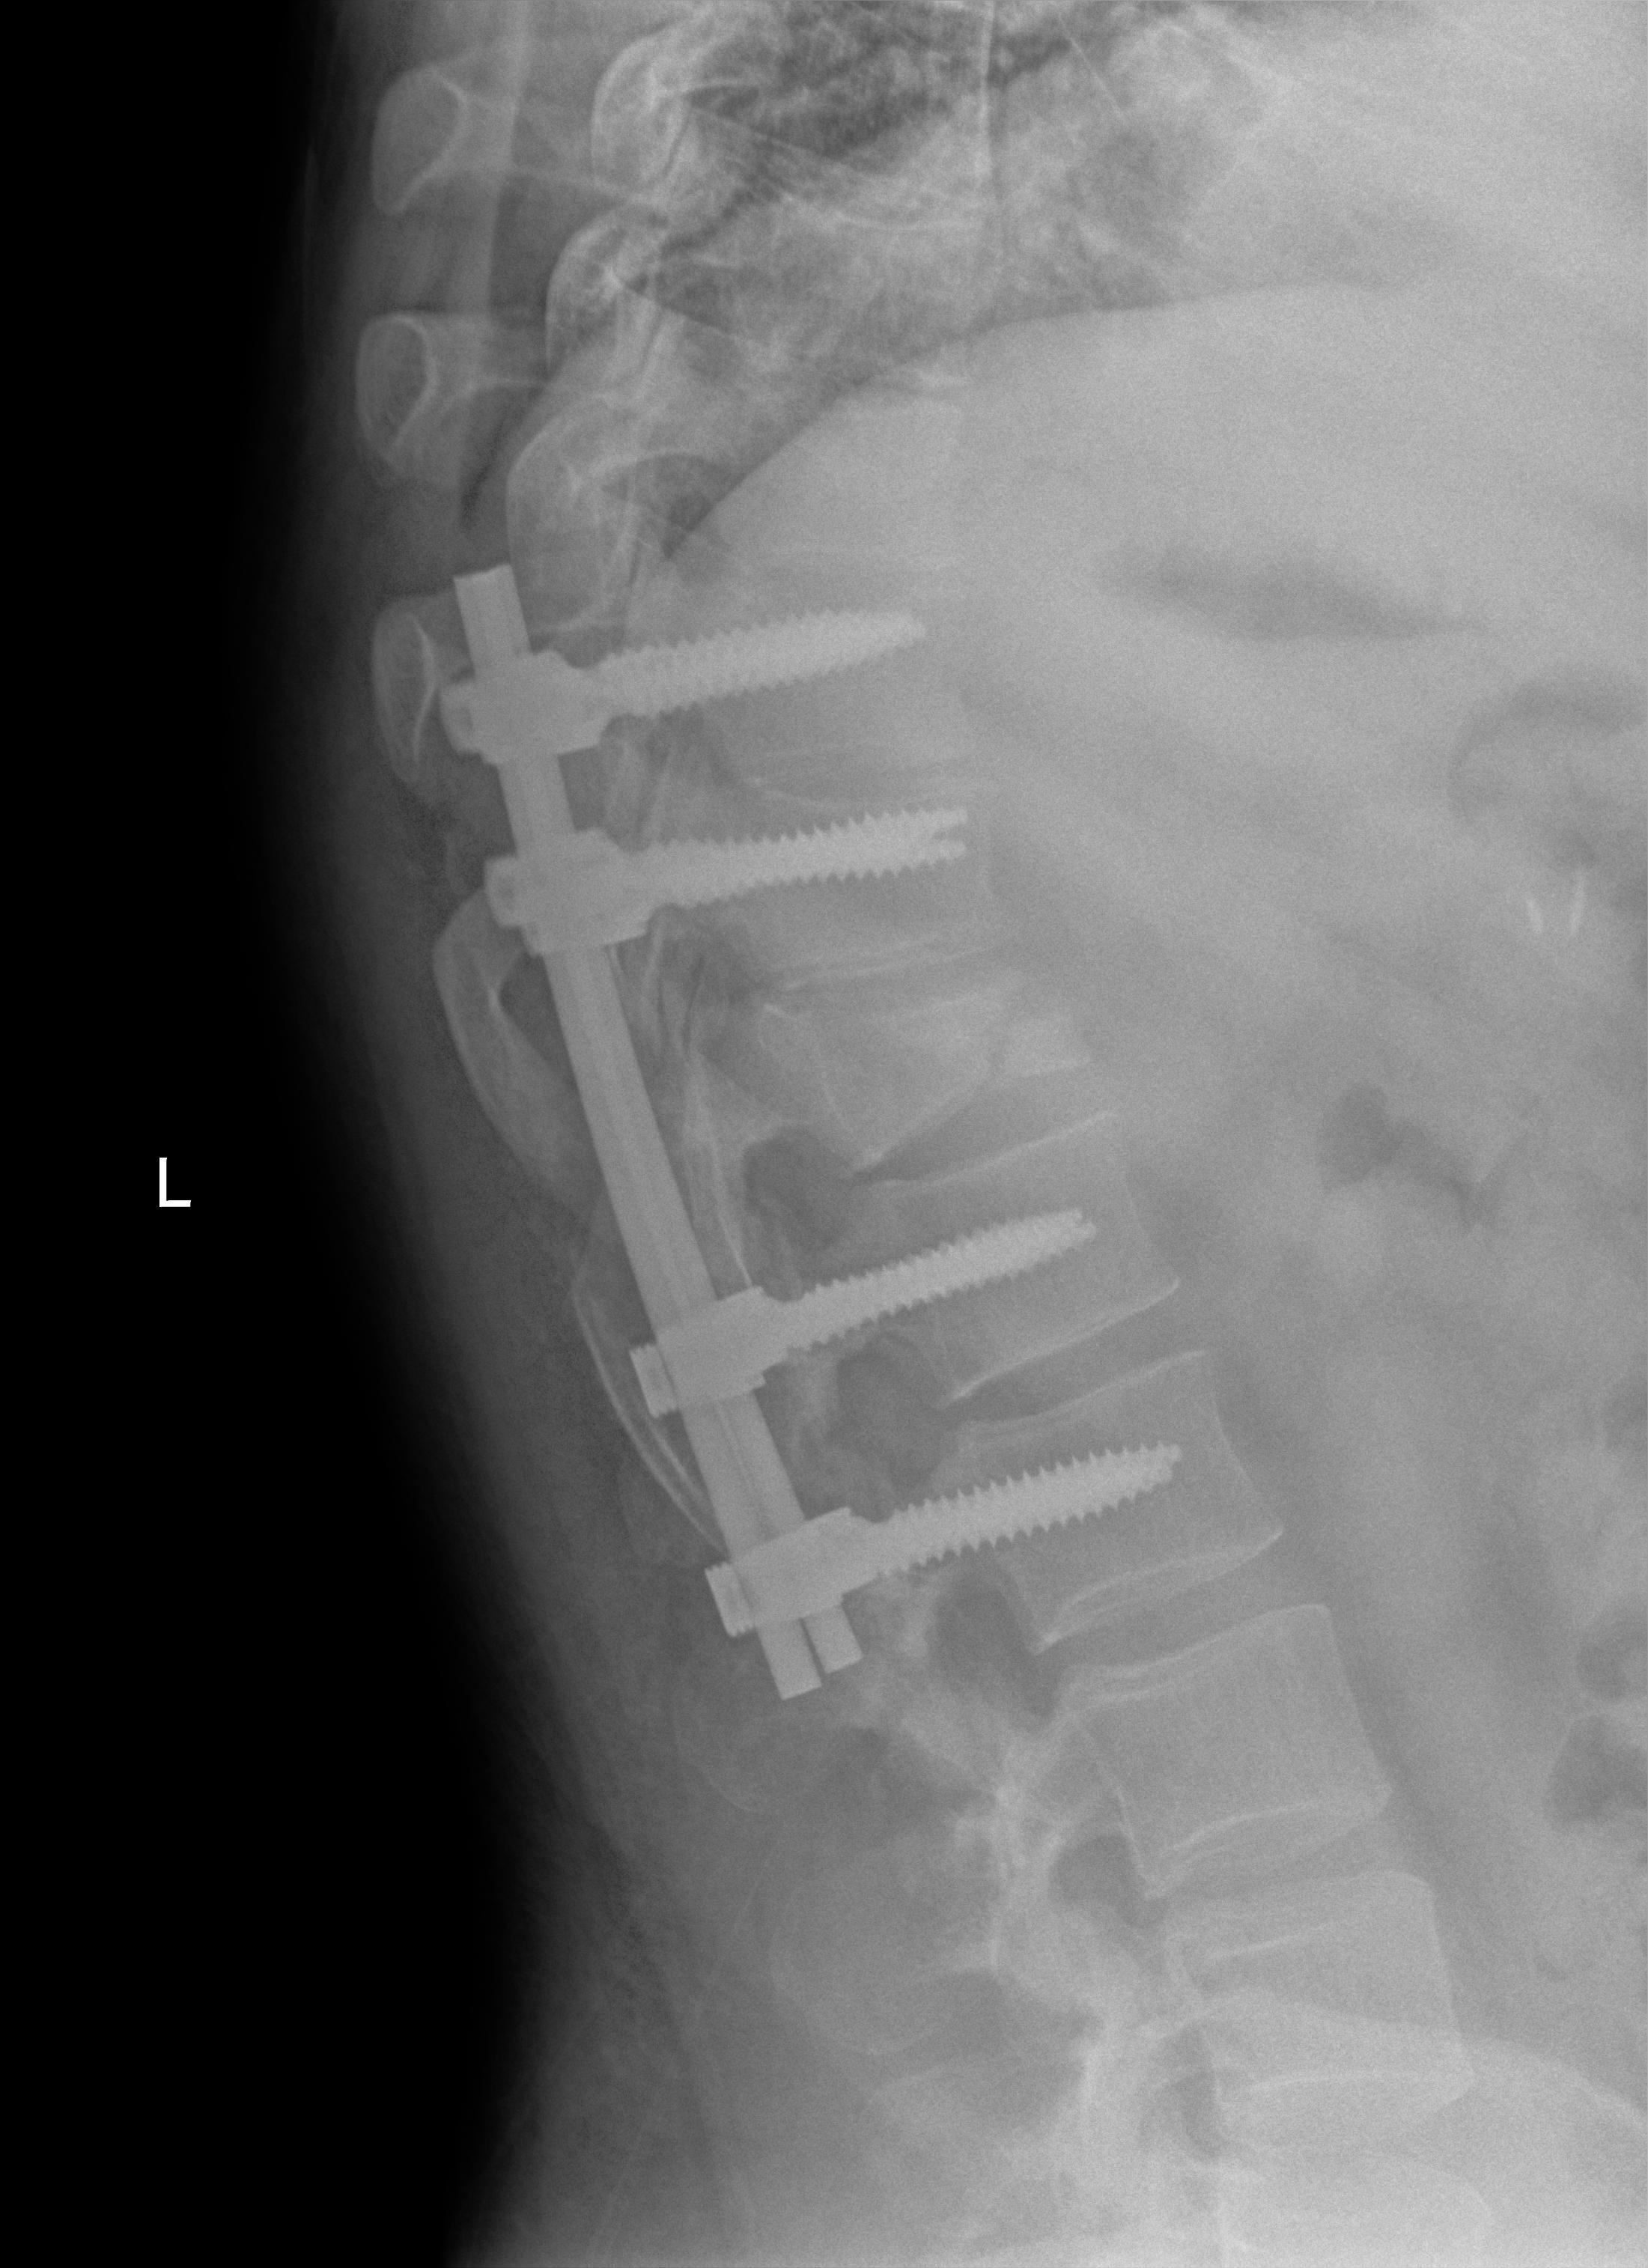
View: LATERAL
Implant manufacturer: seaspine mariner